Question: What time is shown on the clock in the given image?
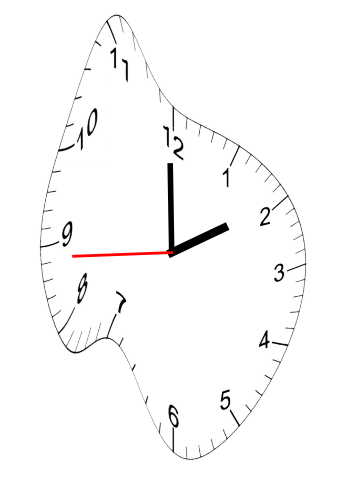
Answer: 01:59:44